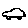
Label: car